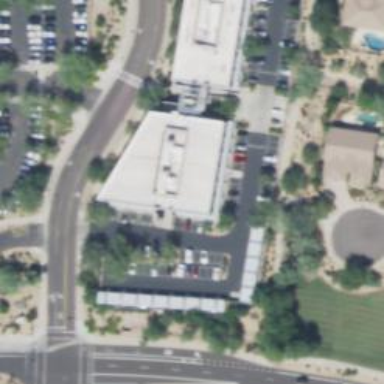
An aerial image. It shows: Healthcare clinic.